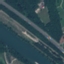
Land use / land cover class: Highway